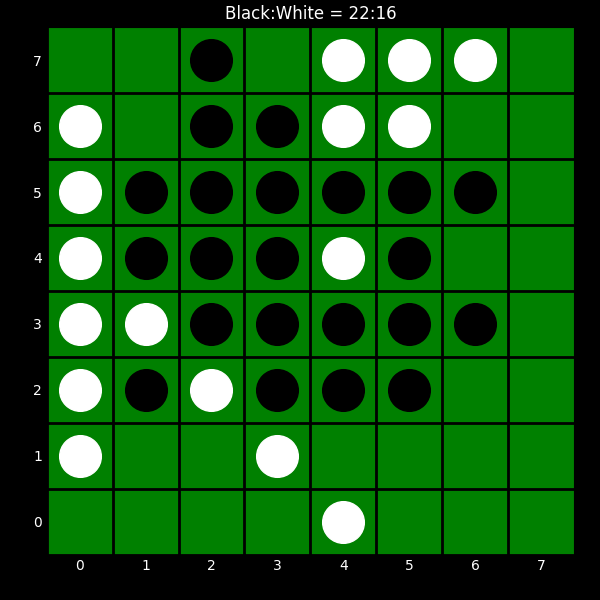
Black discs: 22
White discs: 16